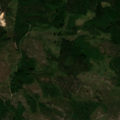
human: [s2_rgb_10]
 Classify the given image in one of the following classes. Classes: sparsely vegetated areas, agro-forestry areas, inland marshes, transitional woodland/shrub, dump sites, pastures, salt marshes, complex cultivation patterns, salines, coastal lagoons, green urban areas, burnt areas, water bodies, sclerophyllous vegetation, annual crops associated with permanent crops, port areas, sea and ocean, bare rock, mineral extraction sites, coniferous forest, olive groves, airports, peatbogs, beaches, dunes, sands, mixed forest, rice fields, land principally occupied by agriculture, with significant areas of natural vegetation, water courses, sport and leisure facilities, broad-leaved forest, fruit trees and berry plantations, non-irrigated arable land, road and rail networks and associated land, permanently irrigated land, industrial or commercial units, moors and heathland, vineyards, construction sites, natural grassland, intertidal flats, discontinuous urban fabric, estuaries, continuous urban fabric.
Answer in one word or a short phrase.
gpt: mixed forest, transitional woodland/shrub